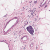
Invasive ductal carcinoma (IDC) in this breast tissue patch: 0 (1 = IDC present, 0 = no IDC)